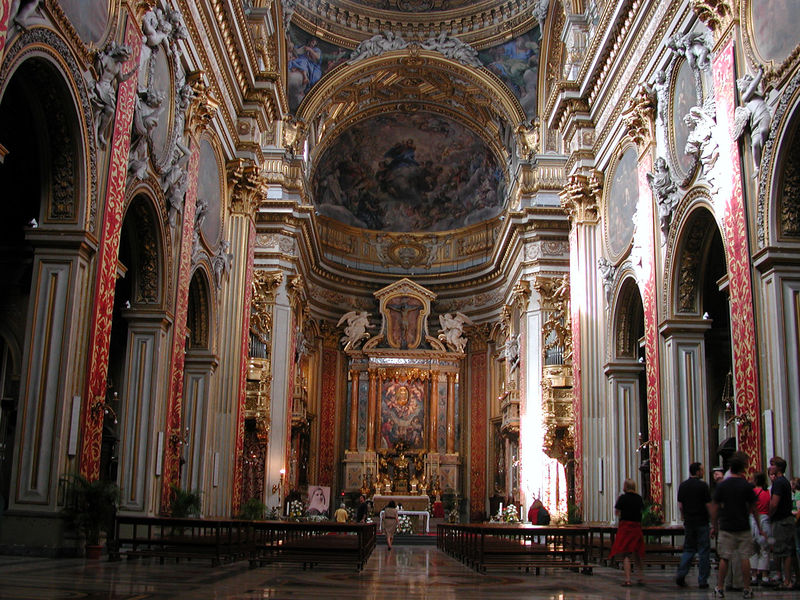
Titel: S. Maria in Vallicella und das Oratorium der Nerianer in Rom
Künstler: Martino d. Ä. Longhi
Standort: Rom, S. Maria in Vallicella (EU - I - Latium)
Schlagwörter: flügel, gemälde, weiß, menschen, blumen, bunt, pfeiler, säulen, malerei, architektur, barock, kirche, gold, innen, oval, rund, engel, skulptur, besucher, rundbogen, kuppel, banner, stuck, bögen, kreuz, kunst, altar, hochaltar, oranmente, orgel, skulpturen, pfarrer, jesus, rundbögen, monstranz, fresco, sakralbau, michelangelo, romanisch, touristen, medaillion, hochschiff, ausmalung, deckenbemalung, mnschen, skilpturen